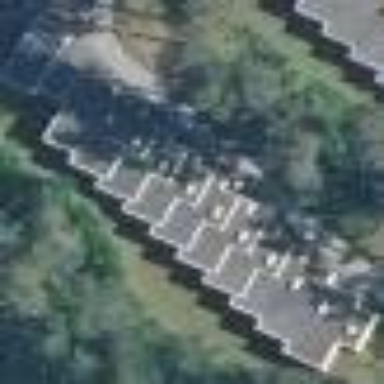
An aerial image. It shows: Terrace building.